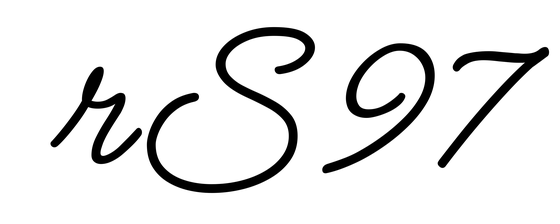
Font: MeowScript-Regular